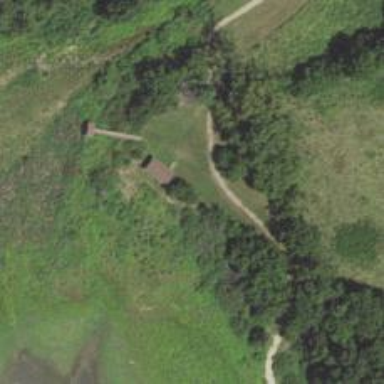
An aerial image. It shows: Bird hide located in leisure land.